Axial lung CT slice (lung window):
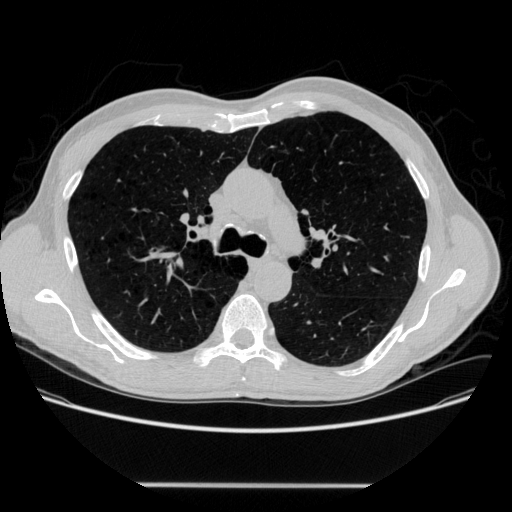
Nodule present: no